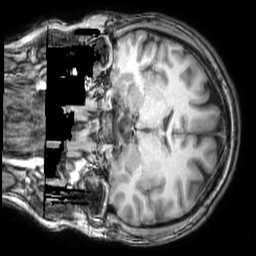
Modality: T1w
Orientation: coronal
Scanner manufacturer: philips
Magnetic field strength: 3 T
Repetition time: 0.008093 s
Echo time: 0.003707 s